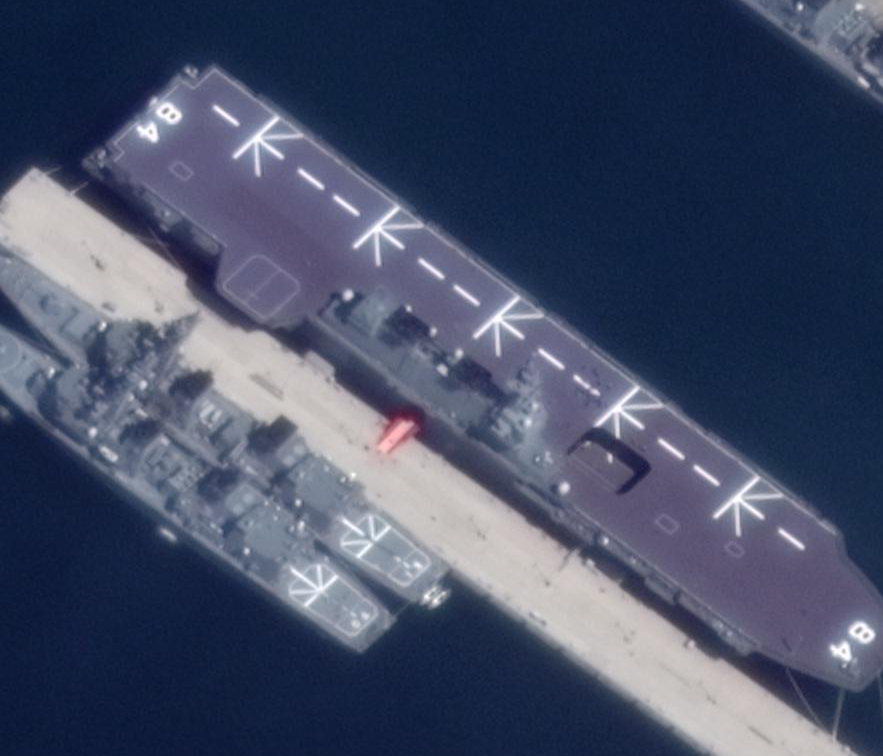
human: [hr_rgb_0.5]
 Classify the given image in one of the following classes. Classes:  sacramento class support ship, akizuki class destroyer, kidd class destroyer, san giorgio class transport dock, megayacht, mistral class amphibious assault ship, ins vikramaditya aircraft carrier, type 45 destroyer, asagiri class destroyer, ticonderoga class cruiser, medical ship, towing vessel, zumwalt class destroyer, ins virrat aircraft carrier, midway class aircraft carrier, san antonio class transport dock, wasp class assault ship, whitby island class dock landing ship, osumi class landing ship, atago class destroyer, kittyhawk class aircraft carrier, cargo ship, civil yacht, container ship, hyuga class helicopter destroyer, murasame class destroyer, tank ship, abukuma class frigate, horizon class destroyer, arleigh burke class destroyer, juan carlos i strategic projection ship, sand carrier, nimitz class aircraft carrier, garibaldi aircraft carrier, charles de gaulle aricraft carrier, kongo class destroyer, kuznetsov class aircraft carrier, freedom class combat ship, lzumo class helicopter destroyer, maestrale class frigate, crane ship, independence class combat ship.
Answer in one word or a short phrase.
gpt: Lzumo class helicopter destroyer